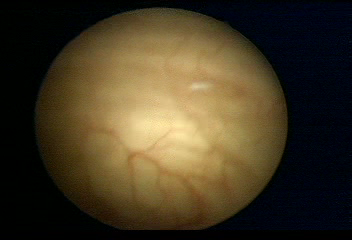
Modality: WLC
Class: Normal mucosa
Bladder cancer association: No